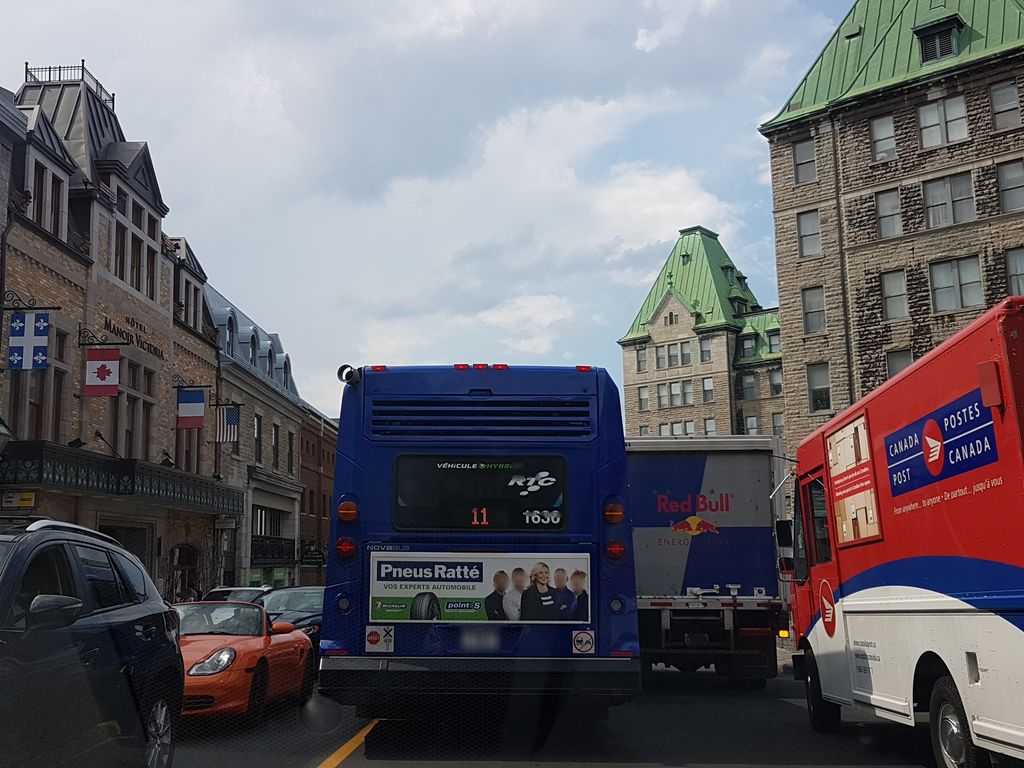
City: quebec_city